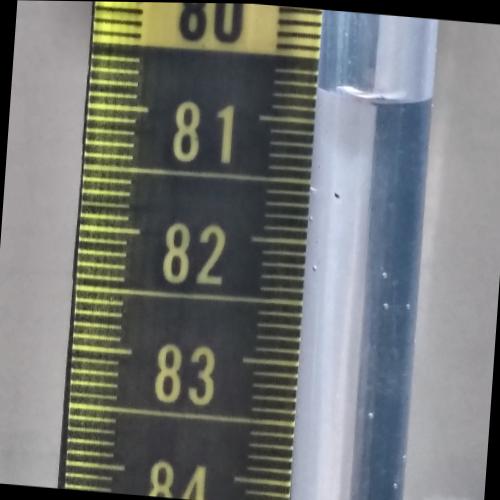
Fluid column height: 80.7 cm